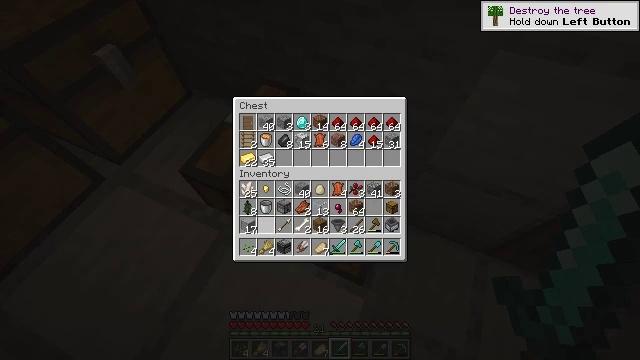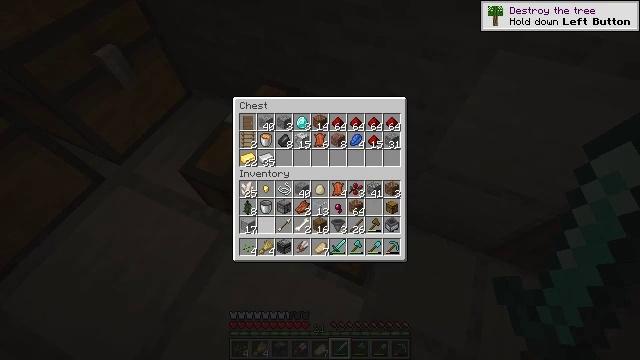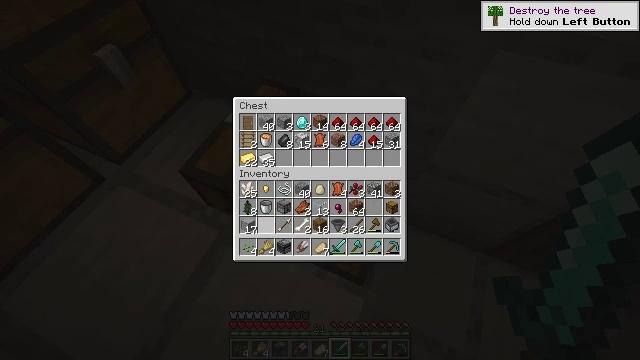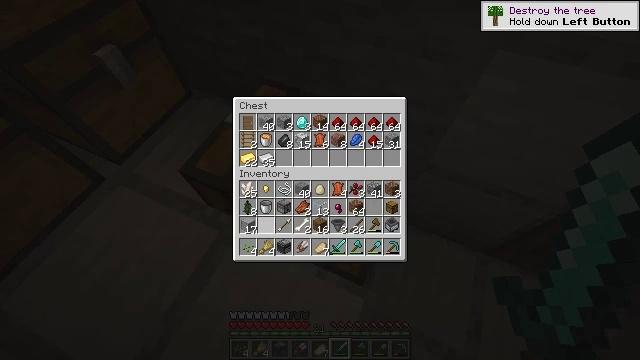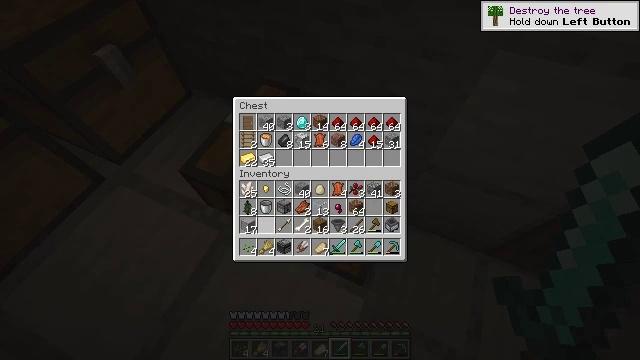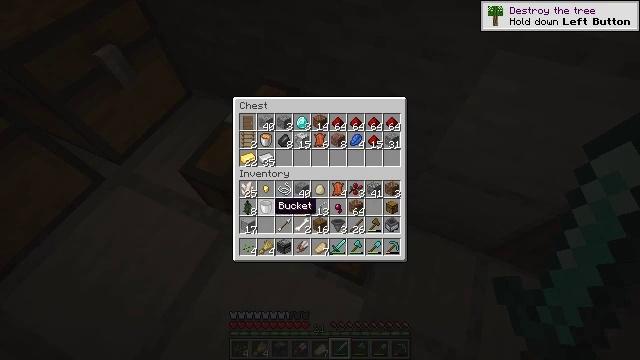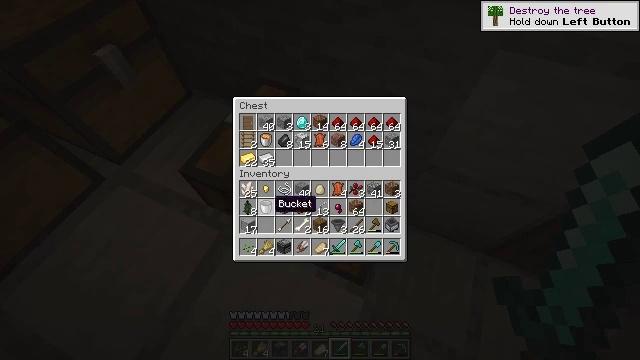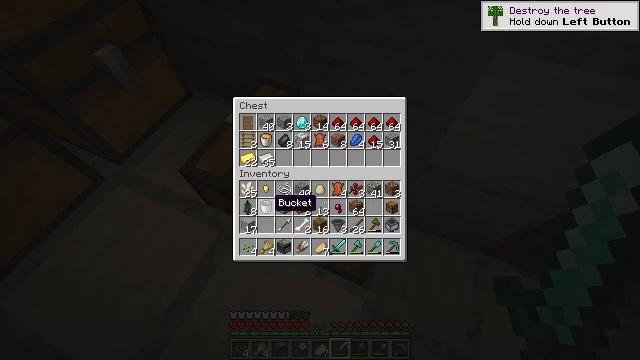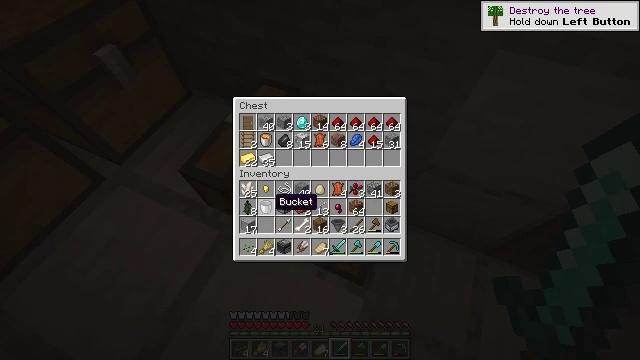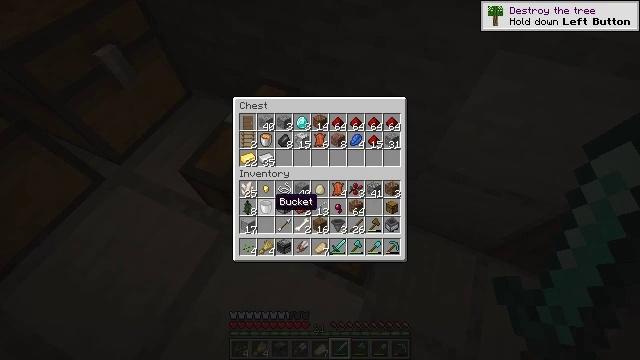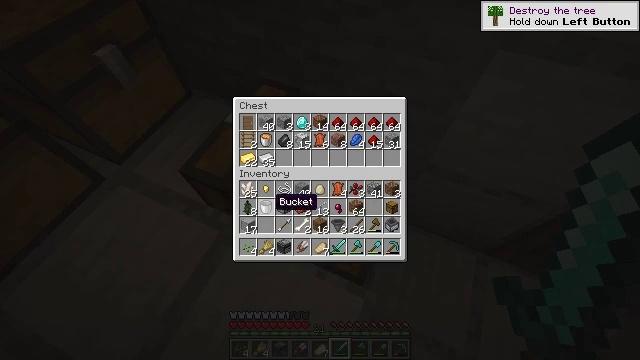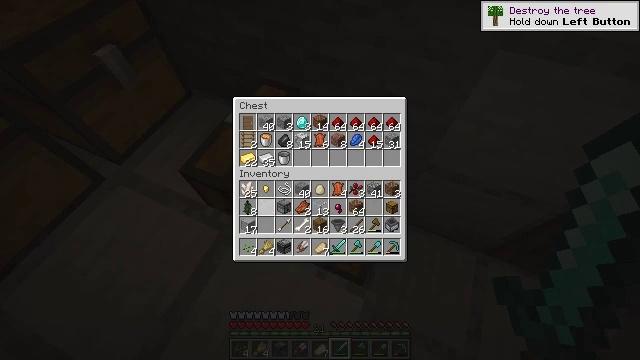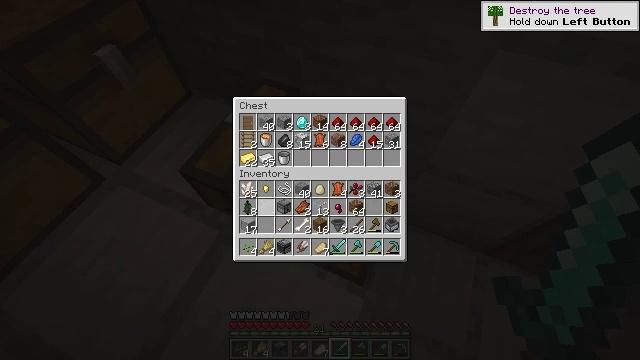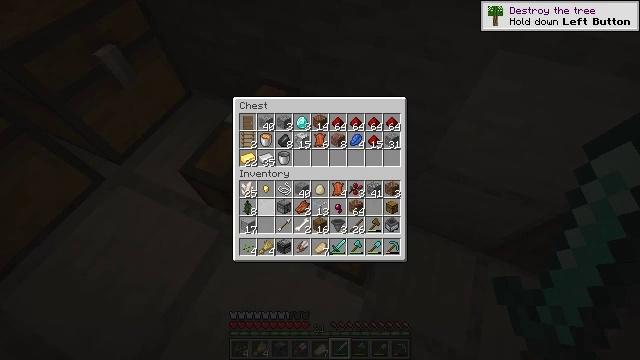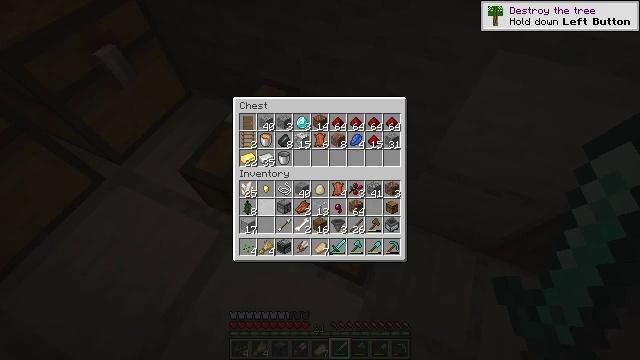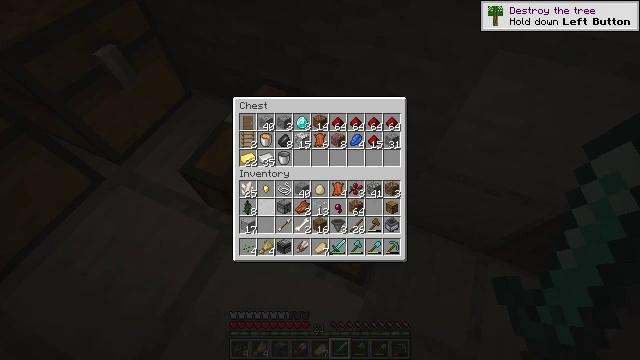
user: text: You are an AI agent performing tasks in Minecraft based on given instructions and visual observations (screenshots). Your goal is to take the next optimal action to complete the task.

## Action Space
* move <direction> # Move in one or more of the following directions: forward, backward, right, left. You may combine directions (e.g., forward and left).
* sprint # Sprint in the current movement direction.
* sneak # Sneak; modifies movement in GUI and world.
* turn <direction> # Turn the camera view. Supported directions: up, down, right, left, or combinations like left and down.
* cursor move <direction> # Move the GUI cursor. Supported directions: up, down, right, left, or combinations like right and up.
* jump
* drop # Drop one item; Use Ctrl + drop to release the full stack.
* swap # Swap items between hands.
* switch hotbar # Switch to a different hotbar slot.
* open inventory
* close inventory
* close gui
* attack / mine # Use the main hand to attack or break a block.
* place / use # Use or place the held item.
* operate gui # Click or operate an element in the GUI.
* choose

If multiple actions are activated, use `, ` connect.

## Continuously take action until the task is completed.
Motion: motion action
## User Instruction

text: craft item air
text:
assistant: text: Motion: sneak
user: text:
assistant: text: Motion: sneak
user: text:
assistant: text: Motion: sneak
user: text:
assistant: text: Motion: sneak
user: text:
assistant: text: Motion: sneak
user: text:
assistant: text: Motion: sneak
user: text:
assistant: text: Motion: sneak
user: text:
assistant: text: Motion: sneak
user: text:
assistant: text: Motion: sneak
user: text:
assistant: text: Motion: sneak
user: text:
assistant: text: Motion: sneak, attack / mine
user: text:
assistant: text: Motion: sneak, attack / mine
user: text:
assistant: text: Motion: sneak
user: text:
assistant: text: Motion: sneak
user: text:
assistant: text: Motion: sneak
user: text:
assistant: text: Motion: sneak
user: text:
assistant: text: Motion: sneak
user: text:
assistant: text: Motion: sneak
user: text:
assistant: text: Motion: sneak
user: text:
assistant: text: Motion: sneak
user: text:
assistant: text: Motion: sneak, attack / mine
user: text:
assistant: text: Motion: sneak, attack / mine
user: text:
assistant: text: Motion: sneak
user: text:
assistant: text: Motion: sneak
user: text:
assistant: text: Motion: sneak
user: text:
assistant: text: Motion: sneak, turn right
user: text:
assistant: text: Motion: sneak, turn right
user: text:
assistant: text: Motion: sneak, turn right
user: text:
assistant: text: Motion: sneak, turn right
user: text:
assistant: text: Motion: sneak, turn right